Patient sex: F
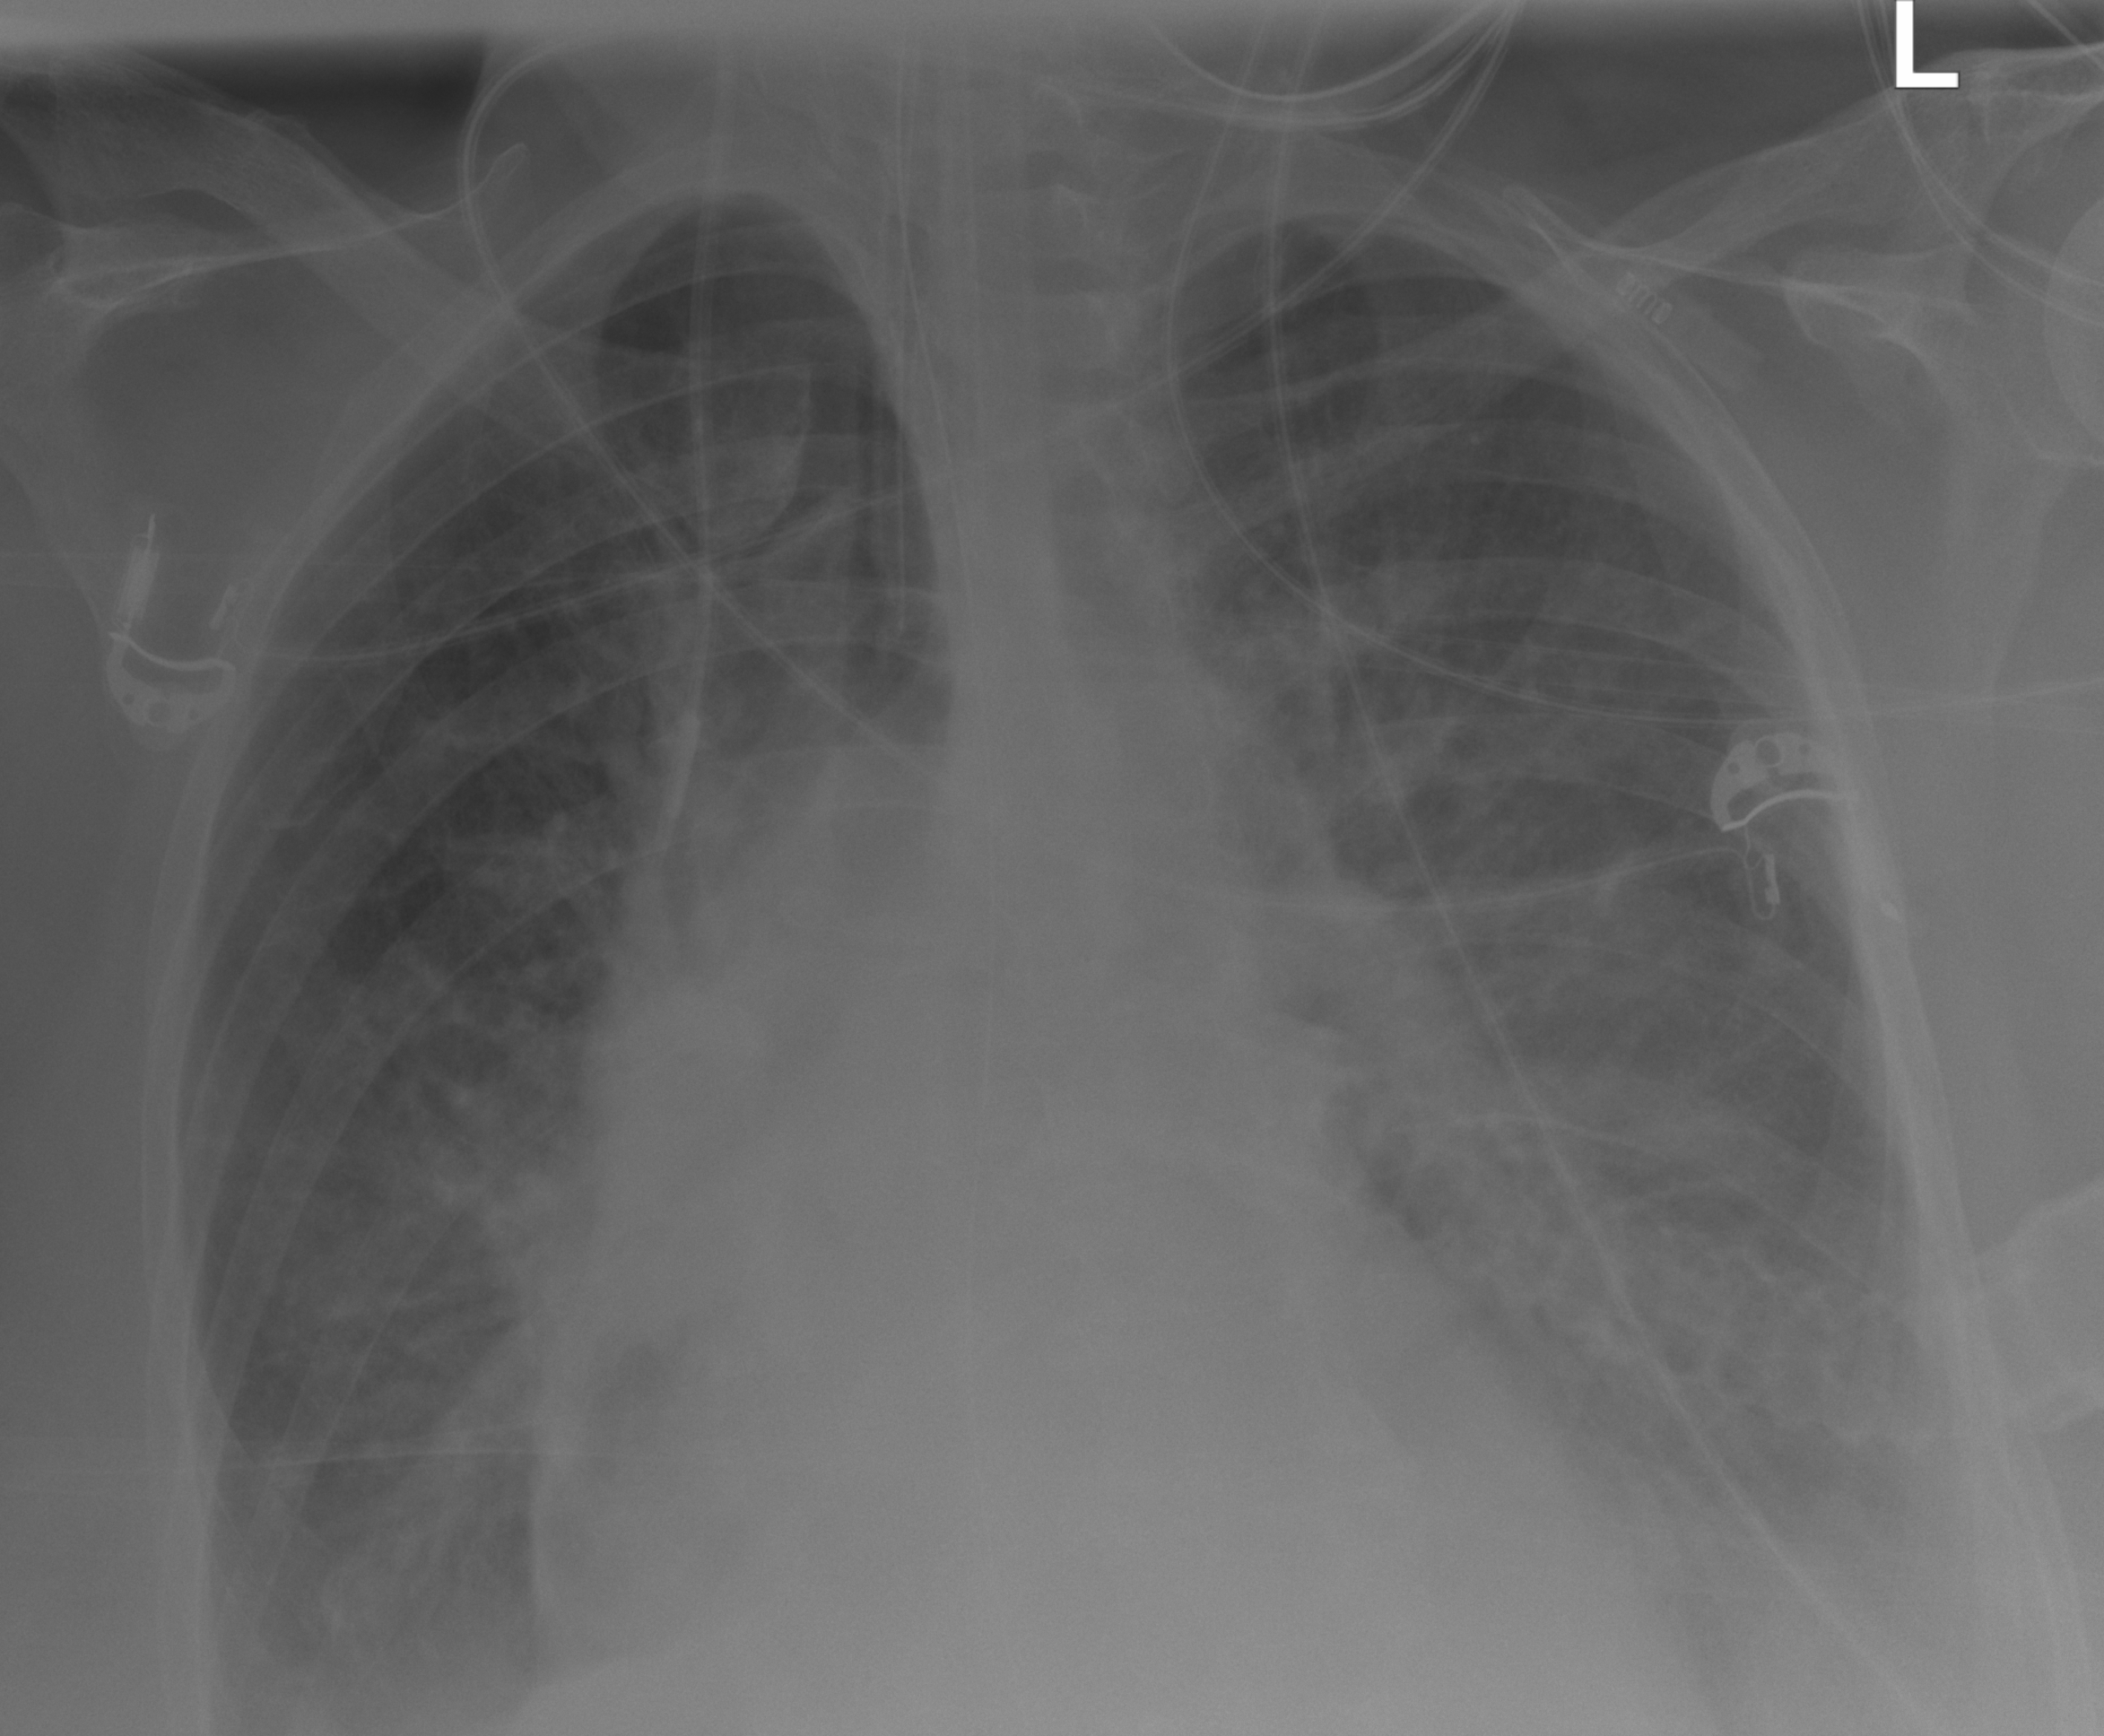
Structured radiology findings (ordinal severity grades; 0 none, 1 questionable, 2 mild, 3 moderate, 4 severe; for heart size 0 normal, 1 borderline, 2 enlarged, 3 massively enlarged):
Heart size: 2
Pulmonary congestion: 2
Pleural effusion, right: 2
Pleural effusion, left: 2
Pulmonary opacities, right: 2
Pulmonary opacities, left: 2
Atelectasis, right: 2
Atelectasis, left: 2